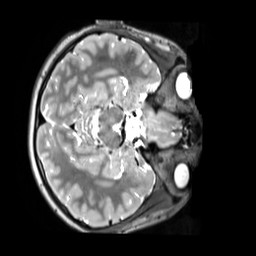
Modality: T2w
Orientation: axial
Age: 12
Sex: male
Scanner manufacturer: siemens
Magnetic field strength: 3 T
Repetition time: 3.2 s
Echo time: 0.408 s